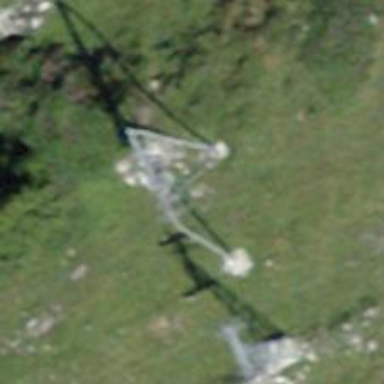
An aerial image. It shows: Pylon used for aerialway.